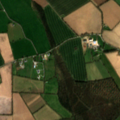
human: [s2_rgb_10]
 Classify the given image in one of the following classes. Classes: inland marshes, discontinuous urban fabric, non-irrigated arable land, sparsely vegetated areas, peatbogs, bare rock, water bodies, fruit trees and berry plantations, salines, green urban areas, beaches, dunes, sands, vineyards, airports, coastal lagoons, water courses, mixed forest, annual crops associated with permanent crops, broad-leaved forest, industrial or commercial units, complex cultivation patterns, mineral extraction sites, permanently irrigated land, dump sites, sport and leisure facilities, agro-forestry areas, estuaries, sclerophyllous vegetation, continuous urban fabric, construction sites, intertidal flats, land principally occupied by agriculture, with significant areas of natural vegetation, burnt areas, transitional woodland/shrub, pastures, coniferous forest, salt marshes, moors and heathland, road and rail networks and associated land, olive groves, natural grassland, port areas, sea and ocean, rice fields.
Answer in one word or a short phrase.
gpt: non-irrigated arable land, pastures, mixed forest